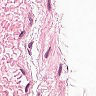
Metastatic tissue present: no